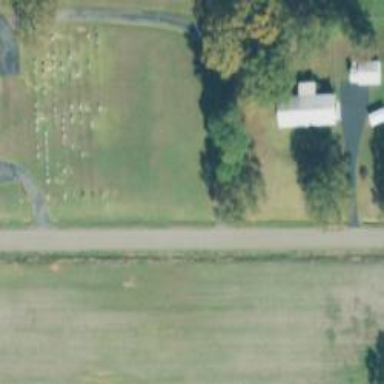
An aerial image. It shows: Graveyard.